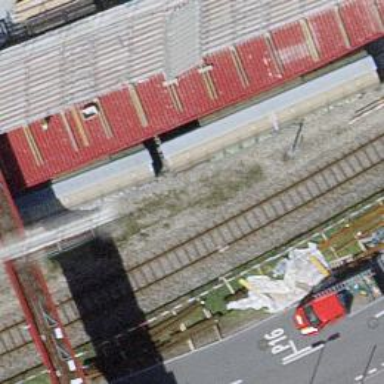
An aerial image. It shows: Railway spur service.